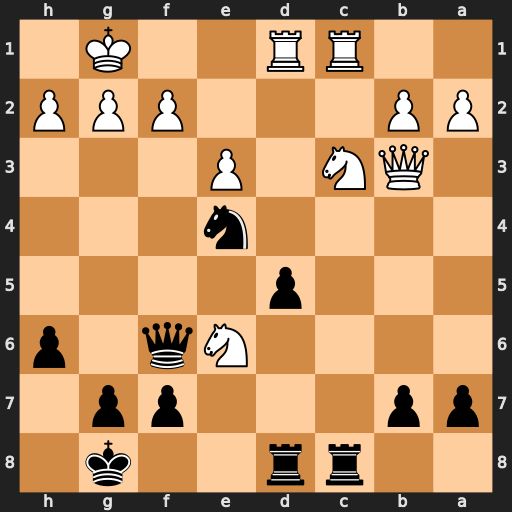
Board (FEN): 2rr2k1/pp3pp1/4Nq1p/3p4/4n3/1QN1P3/PP3PPP/2RR2K1
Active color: b
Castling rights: -
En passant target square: -
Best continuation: Qxf2+ Kh1 Qxe3